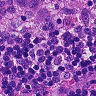
Metastatic tissue present: yes